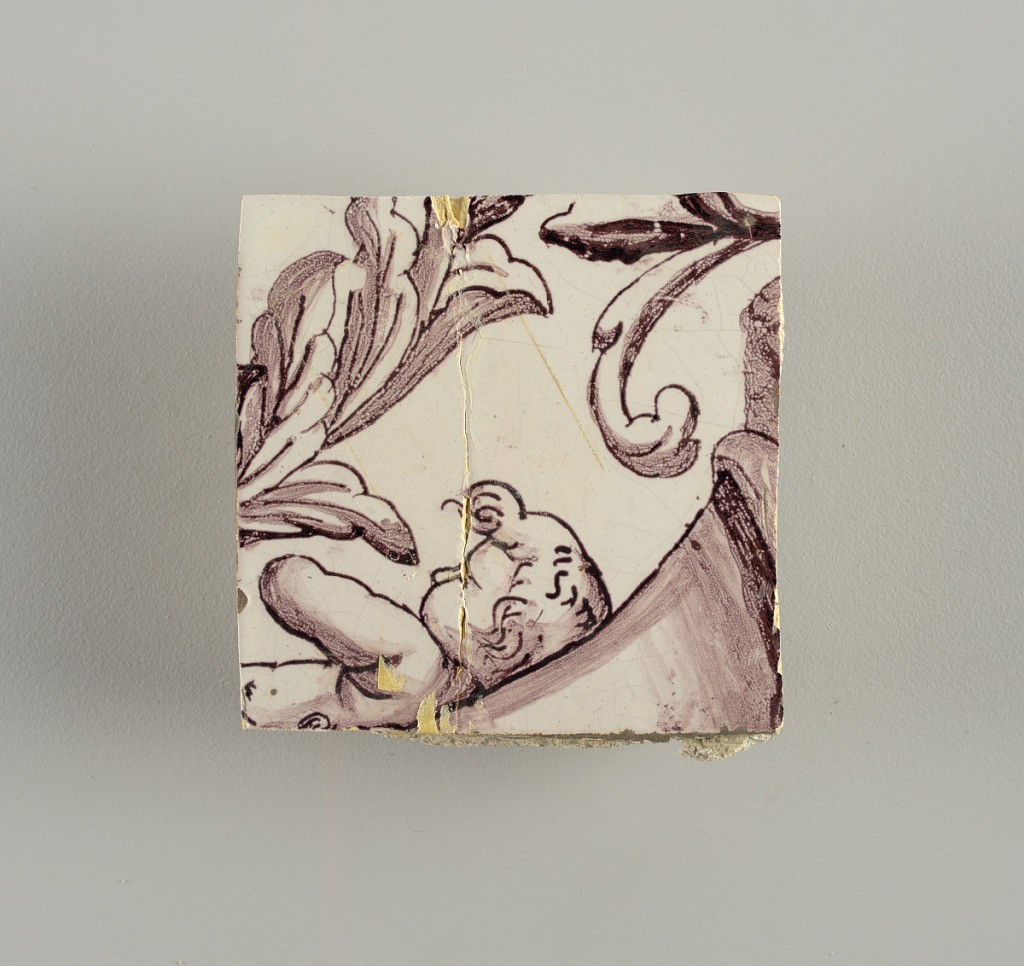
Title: Wall facing
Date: ca. 1725
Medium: Tin-glazed earthenware, underglaze
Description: Horizontal rectangle.  Thirty-seven tiles wide and twenty-one high with opening for door or window nineteen and one-half tiles high and twelve wide.  To left and right of opening, centered canopy above. Left, woman representing Hope, right, a sculputure urn.  Centered above opening, a mascaron.  Arabesque design of foliage.